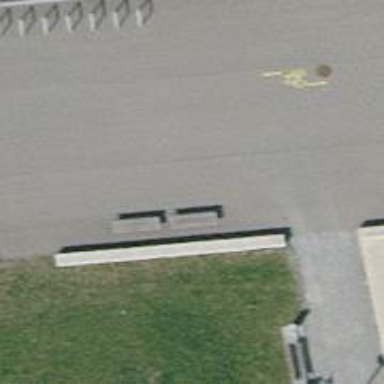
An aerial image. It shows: Brown bench in the vicinity.